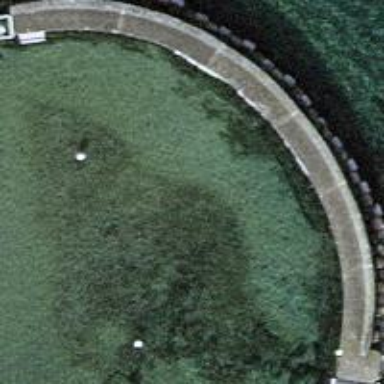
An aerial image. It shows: Breakwater structure.